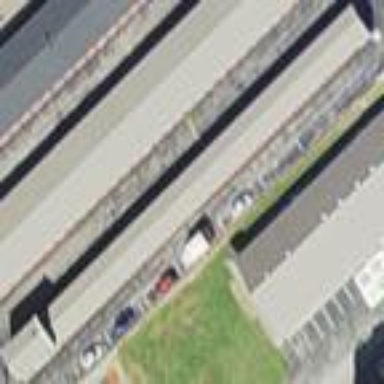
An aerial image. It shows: Storage rental shop located in building.